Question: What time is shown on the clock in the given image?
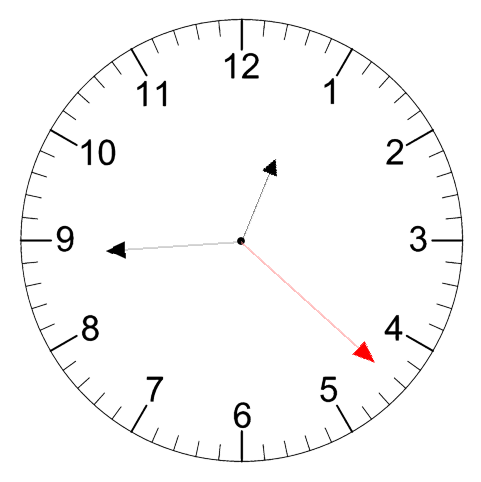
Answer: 12:44:22